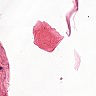
Metastatic tissue present: no